Question: I'm trying to set the background image in CSS to fit the screen. It's working fine with latest version of Chrome, however, I'm having issue with IE 10.
'''
html {
border-top: 10px solid #8A85A5;
background: url("http://www.lifeintempe.com/gfx/photos/2008-11-28-tempe-sunset-56632.jpg") no-repeat center center fixed ;
-webkit-background-size: cover;
-moz-background-size: cover;
-o-background-size: cover;
background-size: cover;
'''
}
This is how it's displaying in IE 10. There're so much white space...
Any suggestion on how I can resolve this?

I also tried adding...Didn't work.
'''
min-height:100%;
min-width: 100%;
'''
UPDATE:
The above is all I have in my CSS file. Here's how my 'html' looks like:
'''
<%@ Master Language="C#" AutoEventWireup="true" CodeBehind="Site.master.cs" Inherits="ScreenPop.Site" %>
<!DOCTYPE html>
<html xmlns="http://www.w3.org/1999/xhtml">
<head runat="server">
<title></title>
<link rel ="stylesheet" type ="text/css" href="Style/MyStyle.css" />
<asp:ContentPlaceHolder ID="head" runat="server">
</asp:ContentPlaceHolder>
</head>
<body>
<form id="form1" runat="server">
<asp:ContentPlaceHolder ID="ContentPlaceHolder1" runat="server"></asp:ContentPlaceHolder>
</form>
</body>
</html>
'''
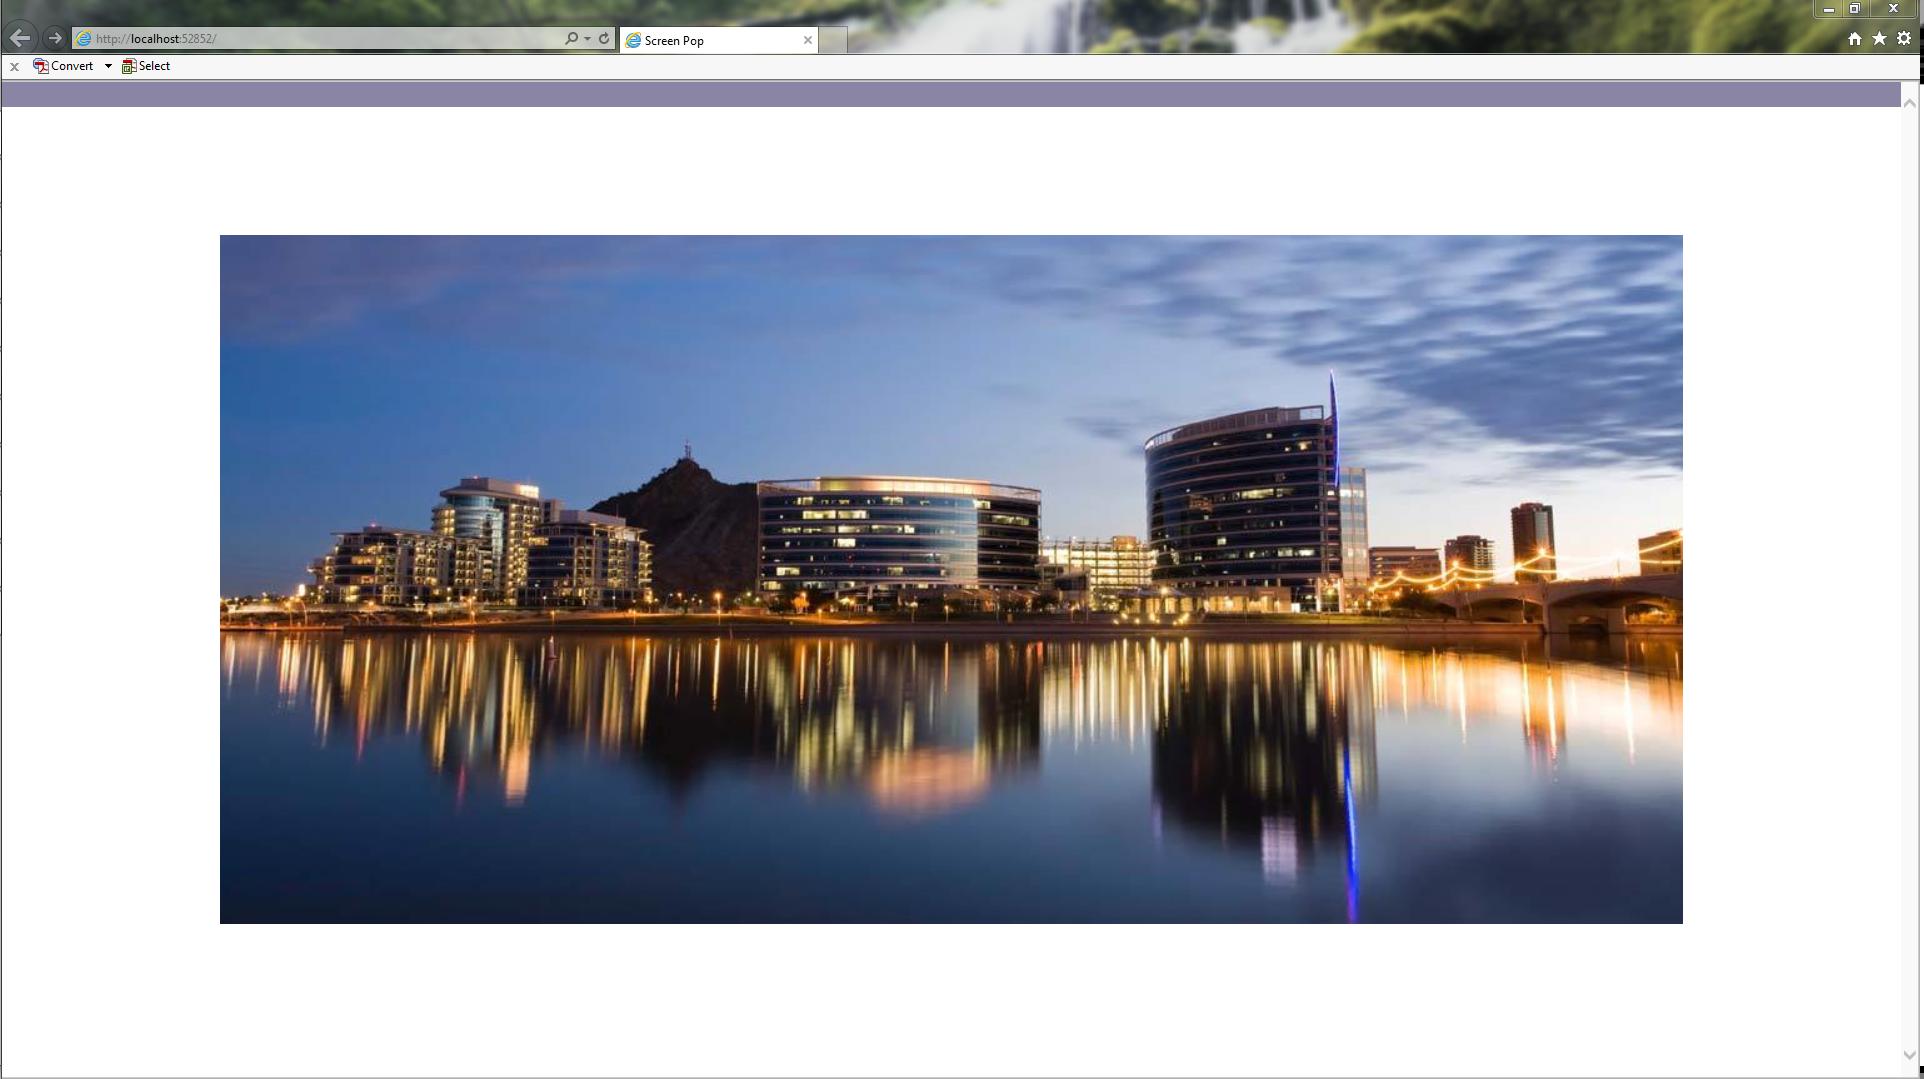
Answer: This worked for me:
'''
html {
border-top: 10px solid #8A85A5;
background-color: #d5d5d5;
background-image: url('http://www.lifeintempe.com/gfx/photos/2008-11-28-tempe-sunset-56632.jpg');
background-repeat: no-repeat;
background-position: top center;
background-size: 100%;
filter: progid:DXImageTransform.Microsoft.AlphaImageLoader(src='http://www.lifeintempe.com/gfx/photos/2008-11-28-tempe-sunset-56632.jpg', sizingMethod='scale');
-ms-filter: "progid:DXImageTransform.Microsoft.AlphaImageLoader(src='http://www.lifeintempe.com/gfx/photos/2008-11-28-tempe-sunset-56632.jpg', sizingMethod='scale')";
}
'''
Use a 'wrapper div' like this:
'''
<div id="bg">
<img src="http://www.lifeintempe.com/gfx/photos/2008-11-28-tempe-sunset-56632.jpg" alt="">
</div>
#bg {
position: fixed;
top: -50%;
left: -50%;
width: 200%;
height: 200%;
}
#bg img {
position: absolute;
top: 0;
left: 0;
right: 0;
bottom: 0;
margin: auto;
min-width: 50%;
min-height: 50%;
}
'''
<URL>
After a bit of Googling found this one and yes it worked for me. I have tested it. Hope it works for you.
'''
<body> <img src="http://www.lifeintempe.com/gfx/photos/2008-11-28-tempe-sunset-56632.jpg" alt="background image" id="bg" />
<form id="form1" runat="server">
<div id="wrapper">
</div>
</form>
</body>
html, body {
height: 100%;
margin: 0;
padding: 0;
}
img#bg {
position:fixed;
top:0;
left:0;
width:100%;
height:100%;
}
'''